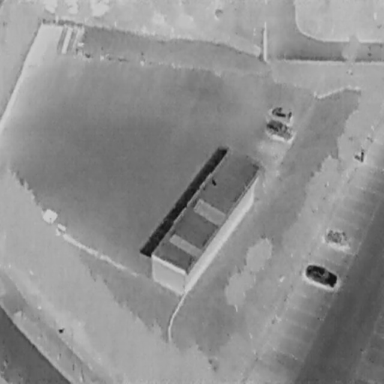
There are three Cars in the infrared image.